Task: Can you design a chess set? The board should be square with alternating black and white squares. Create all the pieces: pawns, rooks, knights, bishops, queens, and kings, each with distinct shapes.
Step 4624:
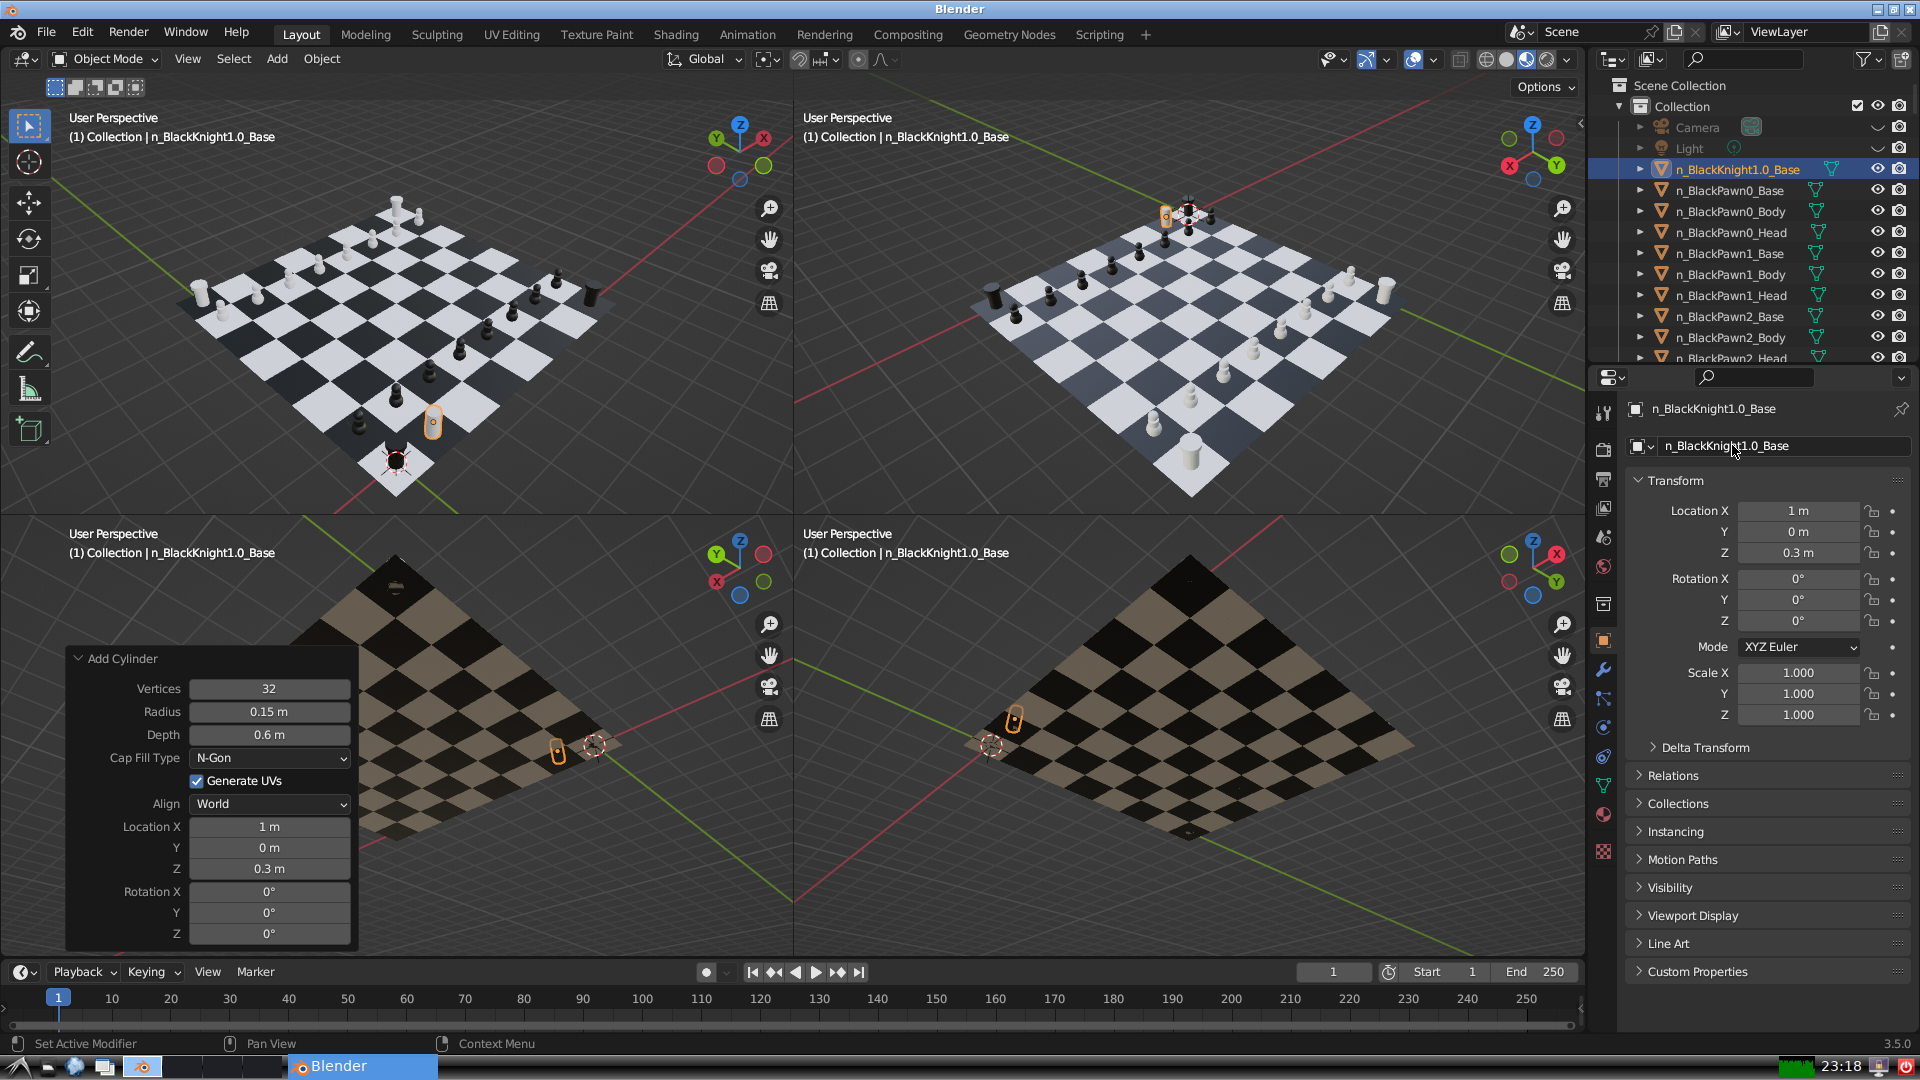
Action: {"mouse_move": [1603, 815]}